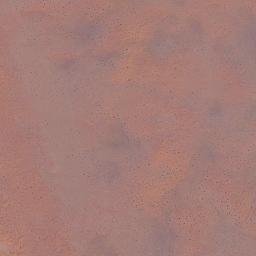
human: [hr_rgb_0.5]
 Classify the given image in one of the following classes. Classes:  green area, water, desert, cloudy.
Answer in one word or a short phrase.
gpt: desert